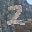
Label: 2